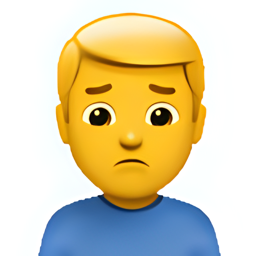
Name: man frowning
Emoji: 🙍‍♂️
Group: People & Body
Sub-group: person-gesture